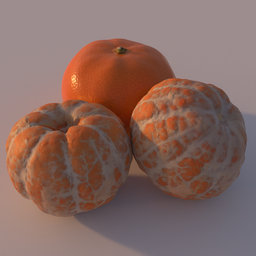
Label: nature